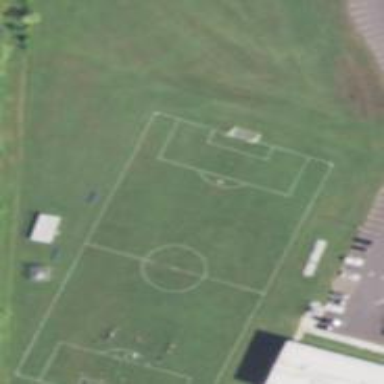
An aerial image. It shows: Multi-sport pitch on leisure land.